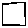
Label: square